Question: I am using storyboard and I have 2 custom views in them.
Now if i have a button on the main View then I am able to move the embedded views, but if the buttons are on the custom views I cannot get the same effect. Yes I can move the view of the View Controller I am on, but I cannot control the action of the parent controller.
Is that out of the question or am I looking at this the wrong way?
Please observe the image and I will explain what I am trying to achieve:

Please note I have seen this question :<URL>
This does not seem to work in my setup.
Ok, so Main Right and Main Left work as expected - they shift the Right SideVC to the right and reveal the left and back.
Now I want those behavior to take place on the Right Side VC and the Left Side VC, because I want to remove the Main Right and Main Left button.
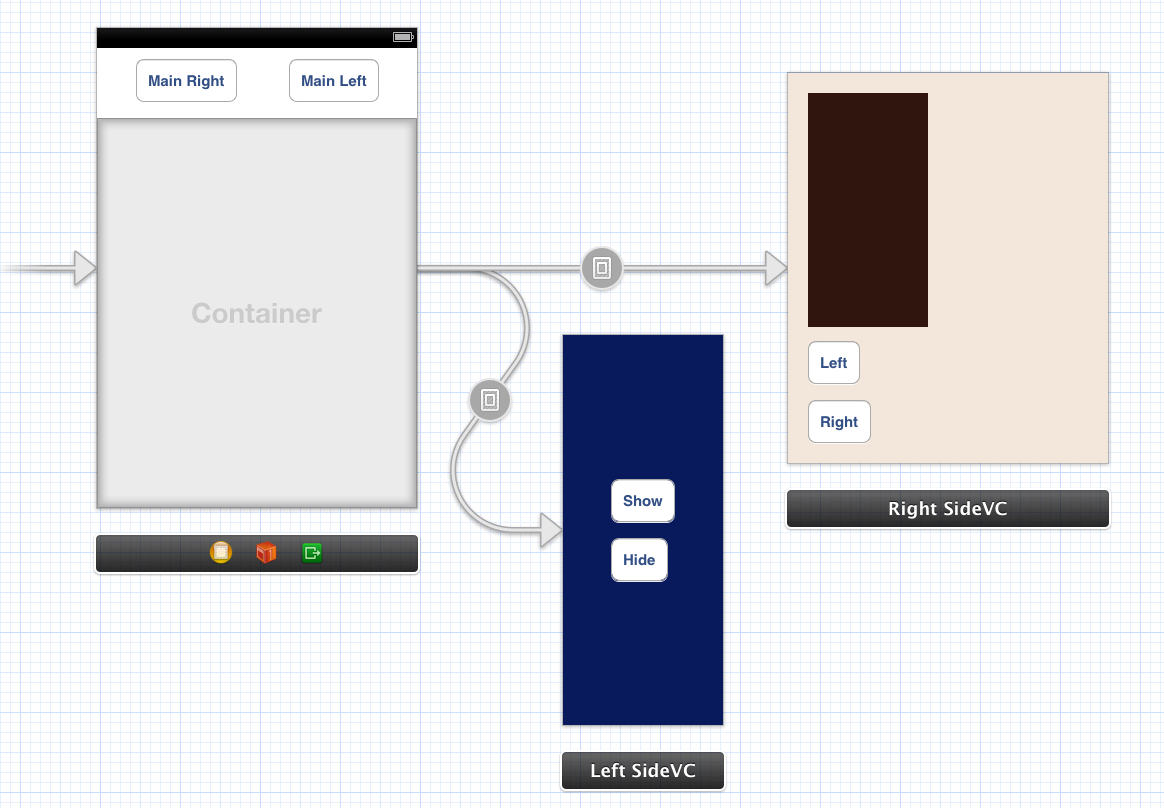
Answer: So I was able to solve my problem by using the AppDelegate. I have read in a few articles it is not always the best place to put stuff, but for this I think it is ok:-)
'''
-(IBAction)move03
{
AppDelegate *appDelegate = (AppDelegate *)[[UIApplication sharedApplication] delegate];
MainViewController* viewController = appDelegate.viewController;
[_move01Button addTarget:viewController action:@selector(move01Action) forControlEvents:UIControlEventTouchUpInside];
}
'''